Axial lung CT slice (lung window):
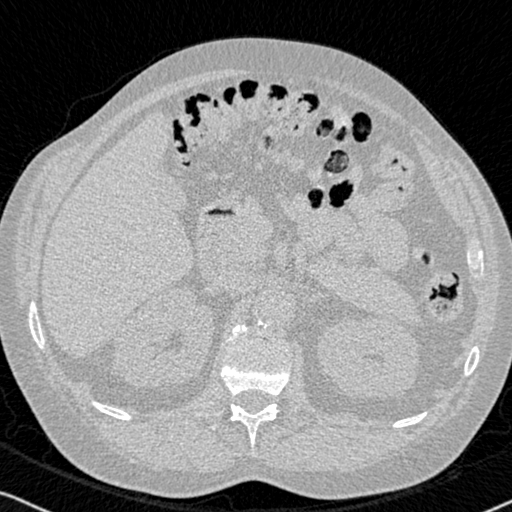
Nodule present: no